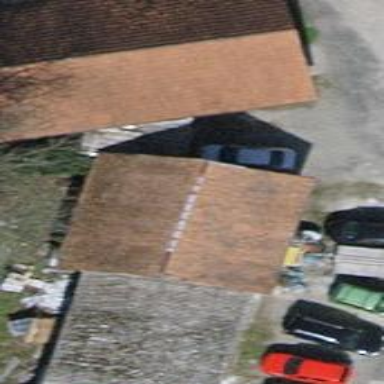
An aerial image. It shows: Shed.